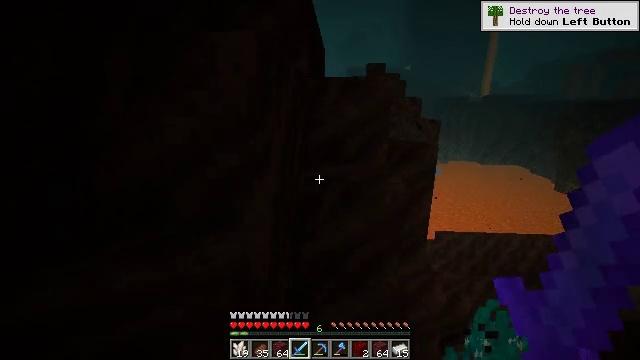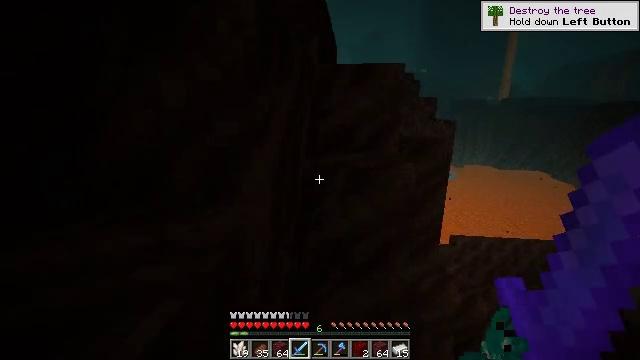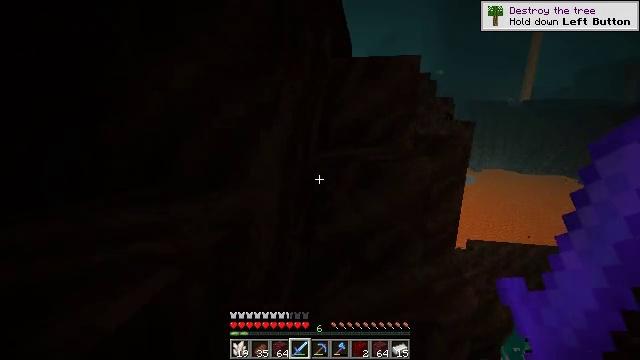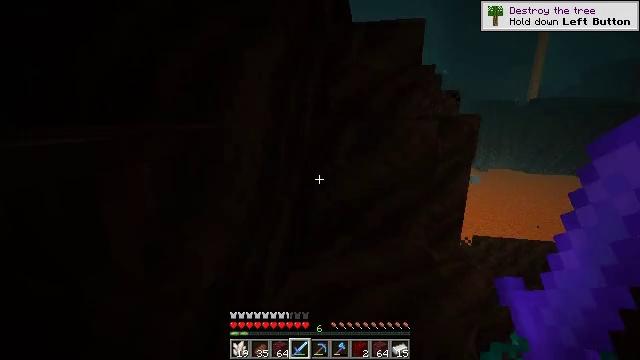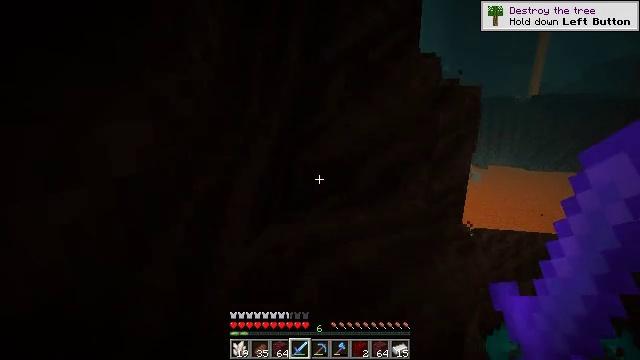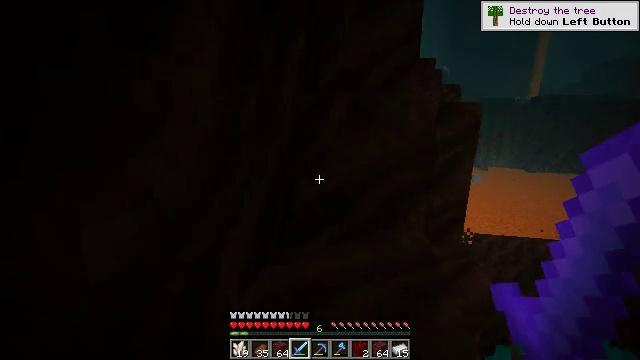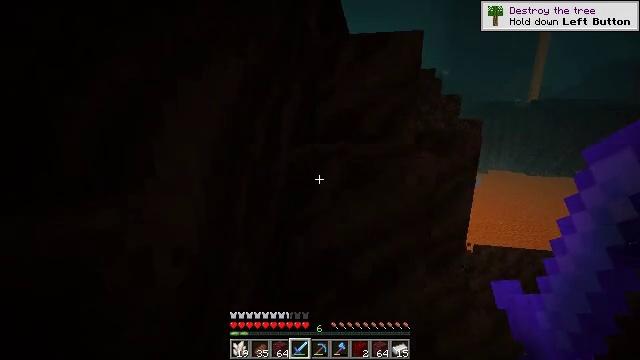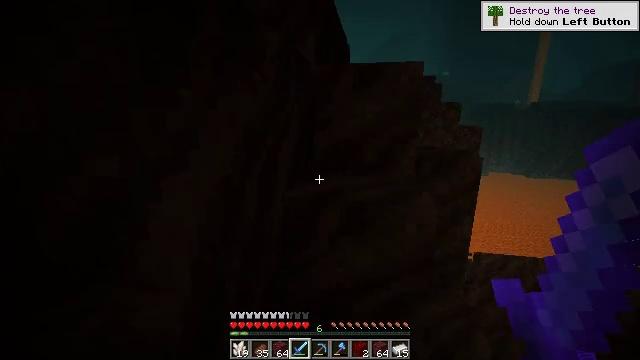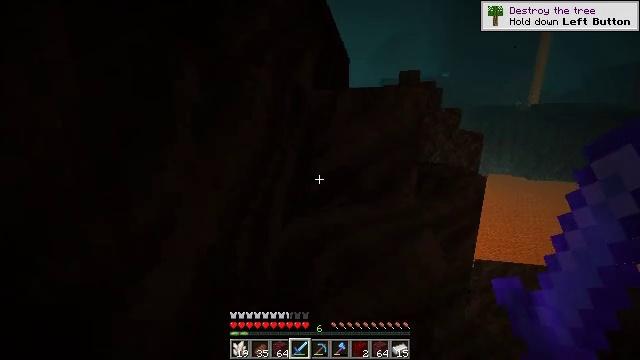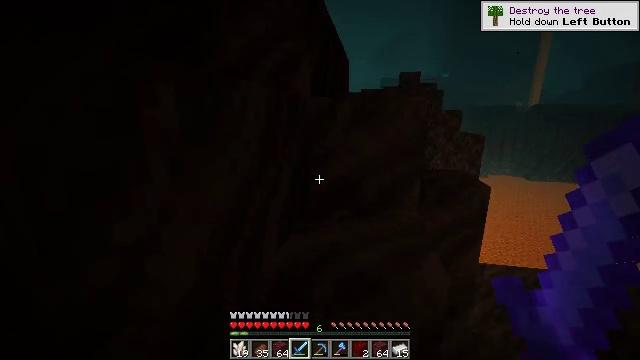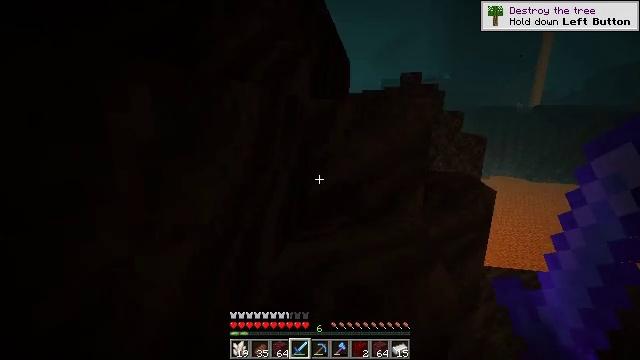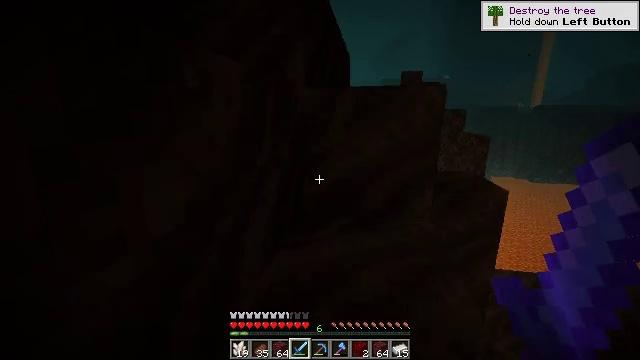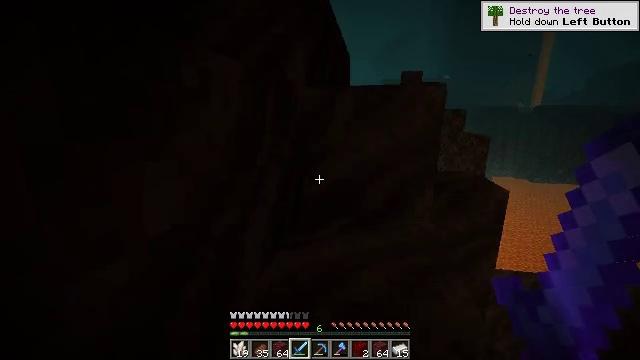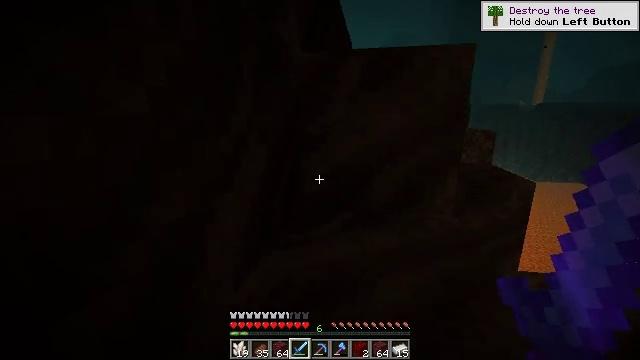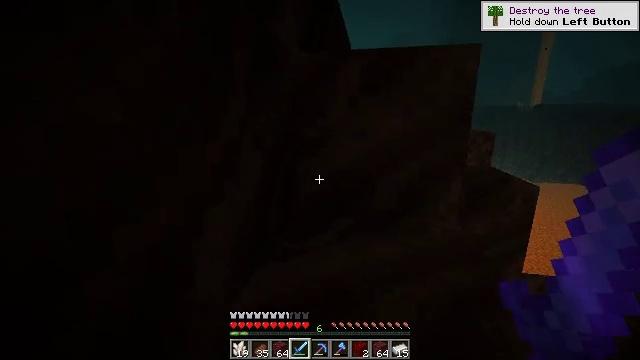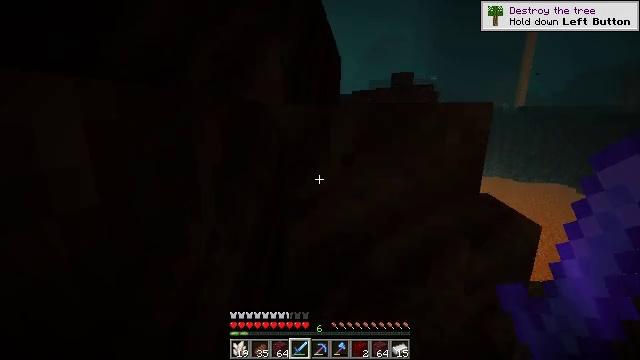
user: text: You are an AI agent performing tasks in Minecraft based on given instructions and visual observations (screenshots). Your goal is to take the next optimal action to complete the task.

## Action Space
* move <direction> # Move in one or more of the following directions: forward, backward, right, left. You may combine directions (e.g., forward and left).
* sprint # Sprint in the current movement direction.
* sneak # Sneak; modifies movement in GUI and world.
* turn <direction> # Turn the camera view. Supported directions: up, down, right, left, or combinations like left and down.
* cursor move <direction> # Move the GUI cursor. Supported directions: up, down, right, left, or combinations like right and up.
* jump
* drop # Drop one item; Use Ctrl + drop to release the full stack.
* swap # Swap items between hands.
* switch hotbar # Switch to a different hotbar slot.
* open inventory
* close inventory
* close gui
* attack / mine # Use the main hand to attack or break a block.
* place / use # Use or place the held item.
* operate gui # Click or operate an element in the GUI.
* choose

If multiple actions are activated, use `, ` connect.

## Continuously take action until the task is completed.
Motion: motion action
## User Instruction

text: Dig up the bone block in the desert or swamp biome.
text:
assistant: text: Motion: move forward, turn left, jump
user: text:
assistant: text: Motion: move forward, turn left, jump
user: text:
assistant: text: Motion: move forward, jump
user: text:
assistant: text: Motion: move forward, jump
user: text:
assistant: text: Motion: move forward, jump
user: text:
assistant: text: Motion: move forward, jump
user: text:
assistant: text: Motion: move forward, jump
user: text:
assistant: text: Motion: move forward, jump
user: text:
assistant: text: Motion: move forward, jump
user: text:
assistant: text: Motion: move forward, jump
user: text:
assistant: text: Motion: move forward, jump
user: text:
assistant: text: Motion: move forward, jump
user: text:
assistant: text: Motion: move forward, jump
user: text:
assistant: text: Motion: move forward, jump
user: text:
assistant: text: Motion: move forward, turn right, jump
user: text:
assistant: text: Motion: move forward, turn right, jump
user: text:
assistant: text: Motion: move forward, turn right, jump
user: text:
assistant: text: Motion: move forward, jump
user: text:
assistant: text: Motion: move forward, jump
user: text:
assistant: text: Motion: move forward, jump
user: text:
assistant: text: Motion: move forward, jump
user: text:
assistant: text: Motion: move forward, jump
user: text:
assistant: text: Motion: move forward, jump
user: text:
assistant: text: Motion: move forward, jump
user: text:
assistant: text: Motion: move forward, jump
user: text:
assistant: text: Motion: move forward, jump
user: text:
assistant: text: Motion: move forward, jump
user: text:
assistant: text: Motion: move forward, jump
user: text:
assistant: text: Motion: move forward, jump
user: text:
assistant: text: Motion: move forward, jump